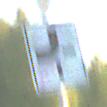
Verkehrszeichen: VerlaufVorfahrtsstrasse2
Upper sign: VorfahrtGewaehren
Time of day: SunriseSunset
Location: Outdoor (RoadRail)
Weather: Clear
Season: NotSpecified
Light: Natural